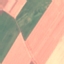
Land use / land cover class: AnnualCrop